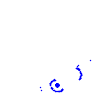
Particle: pion